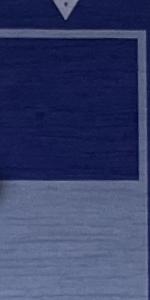
Label: Empty